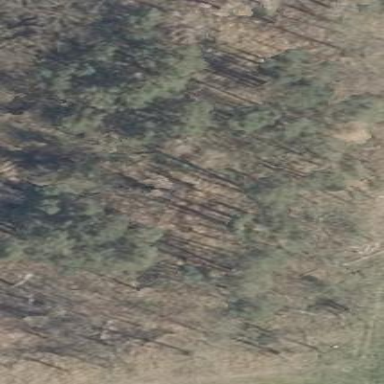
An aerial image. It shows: Forest area.